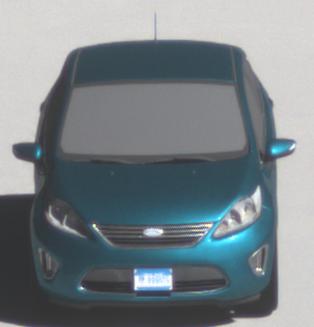
Make: Ford
Model: Fiesta
Detailed model: ’09 Sedan (seventh series)
Model produced from: 2010
Model produced until: 2017
Doors: 4
Color: blue
Road condition: dry road
Daytime: morning or afternoon
Contrast: high contrast